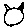
Label: cat